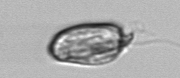
Label: Katodinium_or_Torodinium